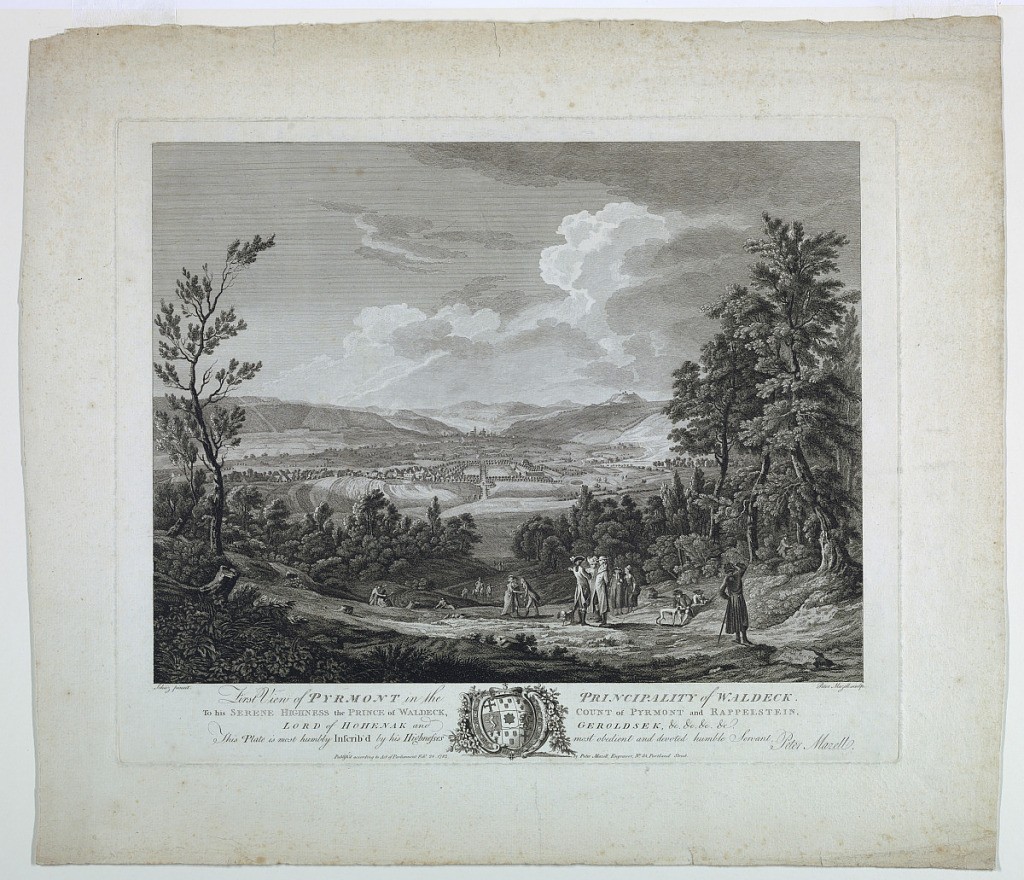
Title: First View of Pyrmont in Waldeck
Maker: Peter Mazell, Irish, 1761 - 1797
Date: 1782
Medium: Engraving on paper
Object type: Print
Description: A broad  valley seen from a height. Rolling hills in the distance. Numerous figures in the foreground.